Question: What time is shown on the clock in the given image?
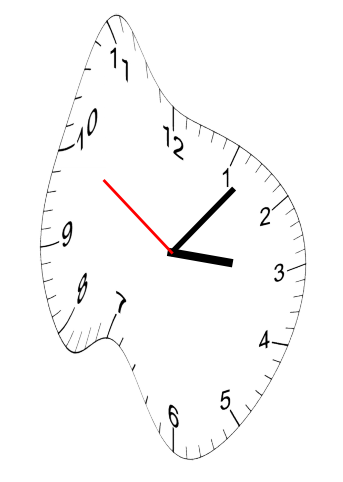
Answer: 03:06:50